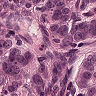
Metastatic tissue present: yes